Interaction volume radius: 5 \u00c5
Interaction volume height: 15 \u00c5
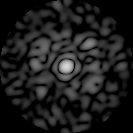
Disorder parameter: 0.8251